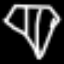
Label: diamond